Question: I am trying to get my x-axes on this chart to begin on the day that the first data was added to the chart, so they do not just start in the middle of the chart. How can I do that
Also, the charts seems to end very suddenly ( no last gridline ) , is there a way to set that?
The problem is that
'''
chart1.ChartAreas[0].AxisY.Minimum = [any number];
'''
won't really work since, the values are 'DateTime' objects.
Hope someone can help
<URL> is the code - beginning from line 817

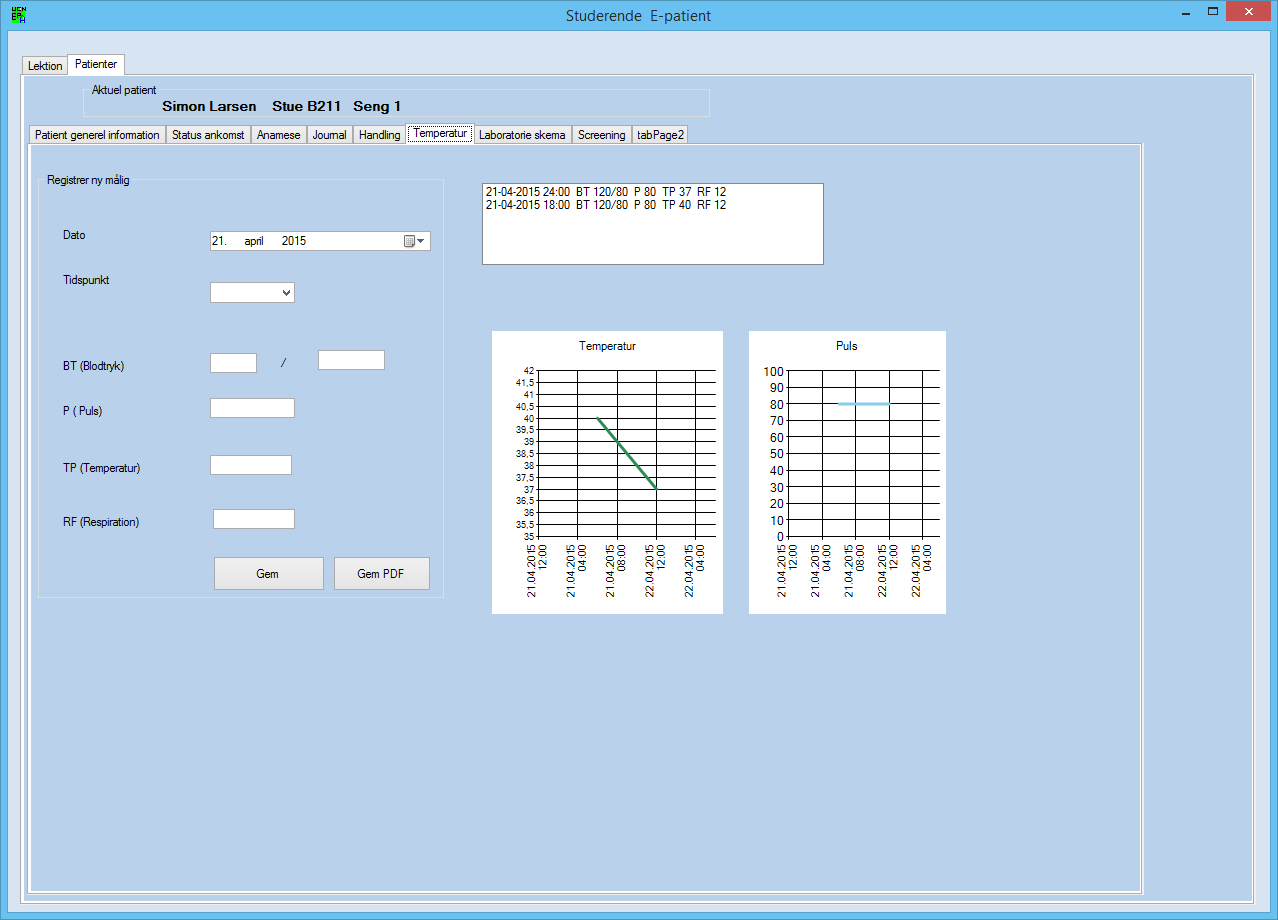
Answer: You need to convert the min/max axis values from DateTime to double using the DateTime ToOADate method:
'''
DateTime min = new DateTime(2015, 1, 1);
chart1.ChartAreas[0].AxisX.Minimum = min.ToOADate();
'''
As for the right-most grid line, you can control that using the AxisY2 property of the ChartArea.
'''
chart1.ChartAreas[0].AxisY2.Enabled = AxisEnabled.True;
'''
This property will allow you to enable the secondary axis, control the labels, etc.